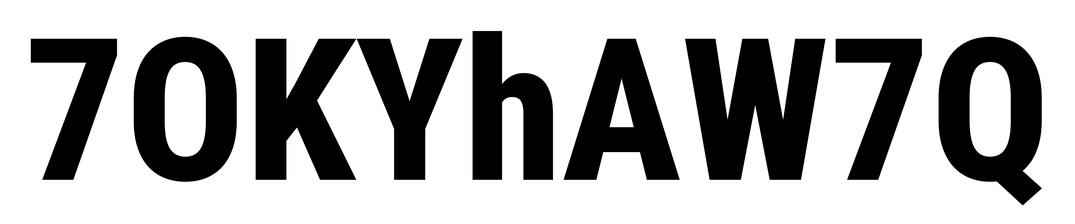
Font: Roboto_Condensed_ExtraBold